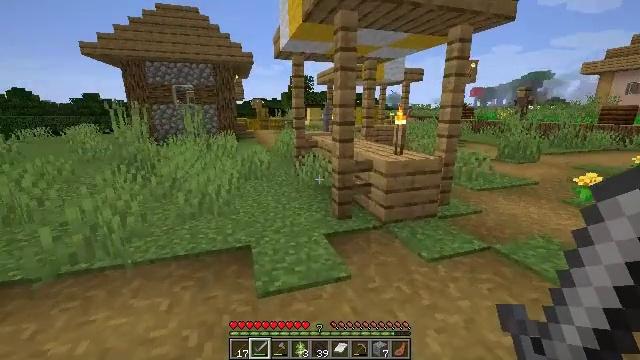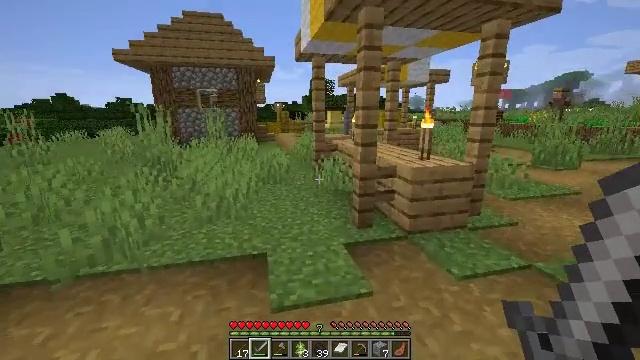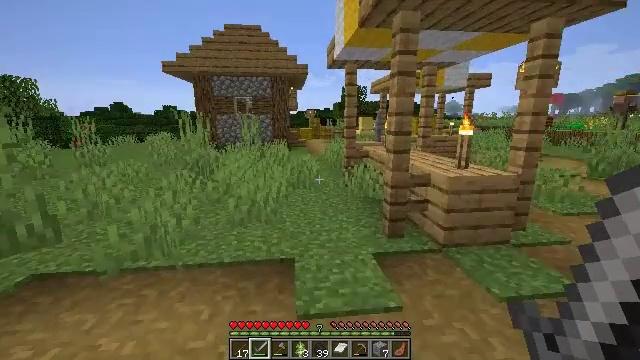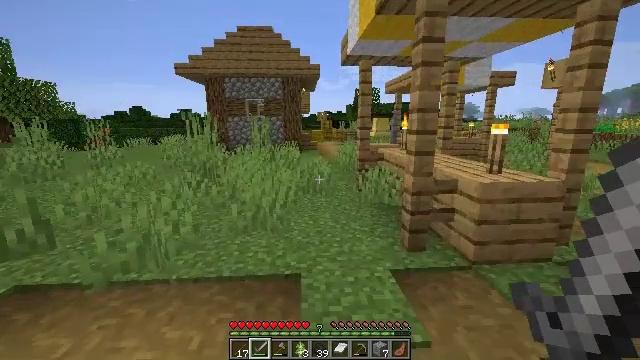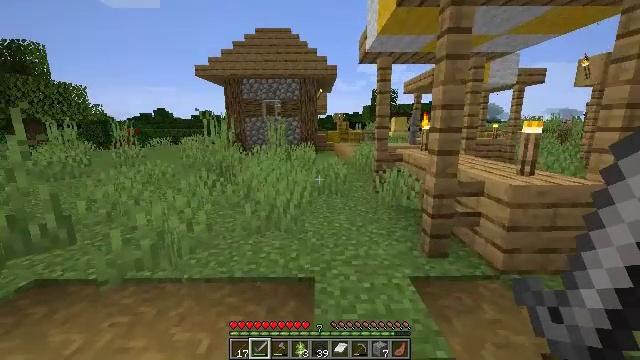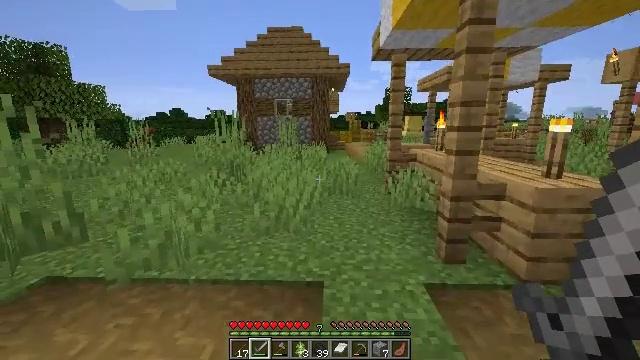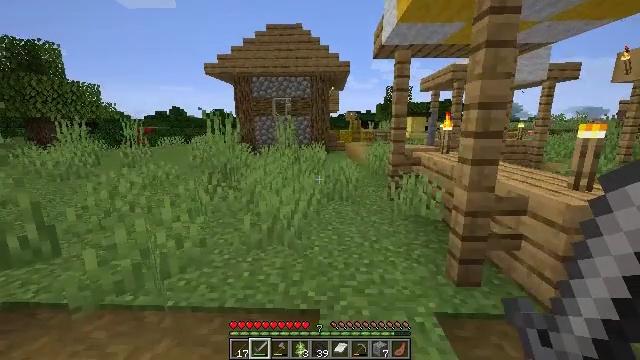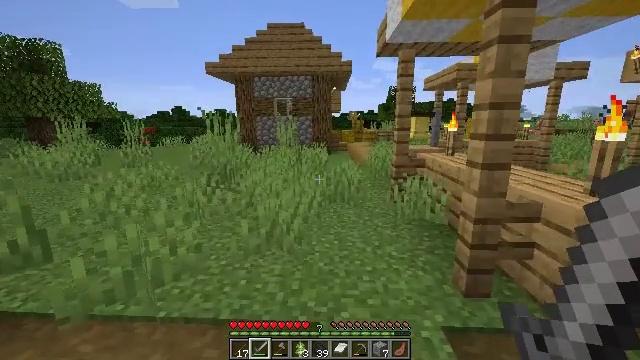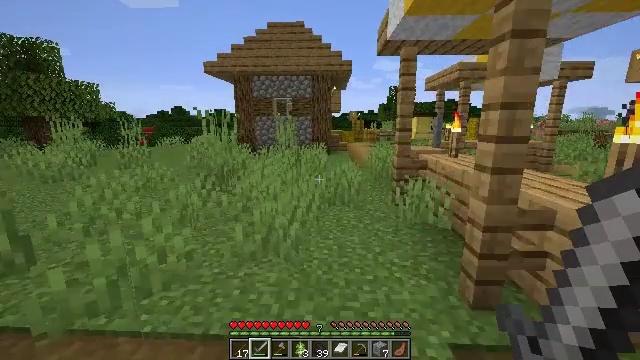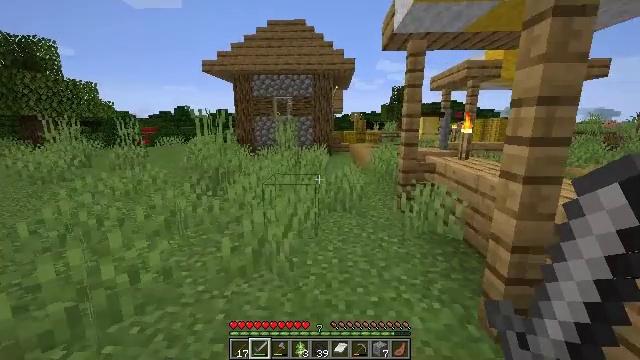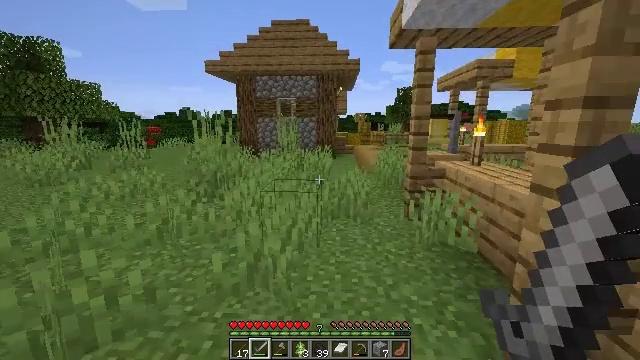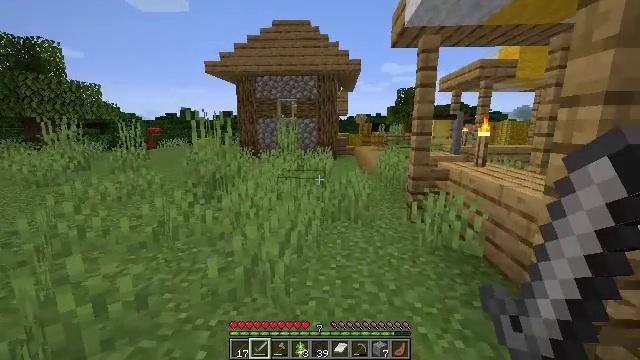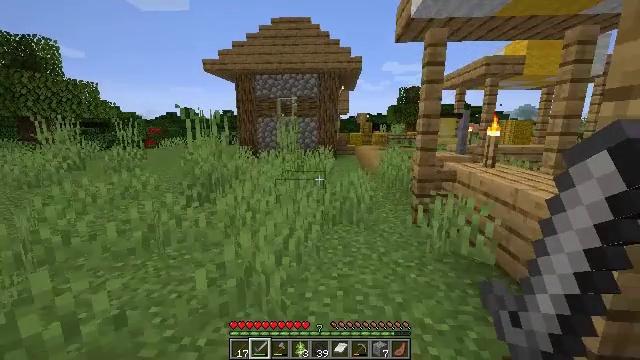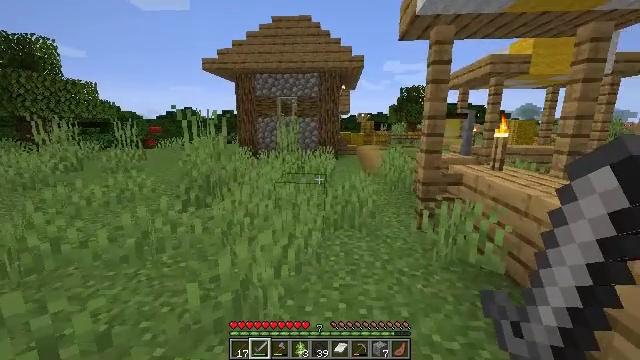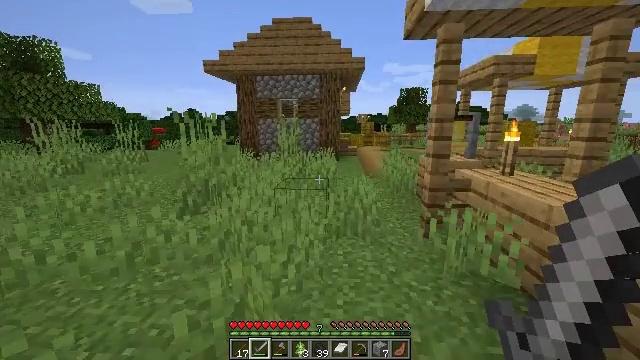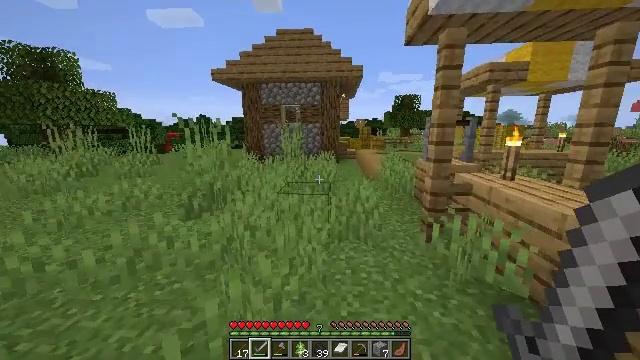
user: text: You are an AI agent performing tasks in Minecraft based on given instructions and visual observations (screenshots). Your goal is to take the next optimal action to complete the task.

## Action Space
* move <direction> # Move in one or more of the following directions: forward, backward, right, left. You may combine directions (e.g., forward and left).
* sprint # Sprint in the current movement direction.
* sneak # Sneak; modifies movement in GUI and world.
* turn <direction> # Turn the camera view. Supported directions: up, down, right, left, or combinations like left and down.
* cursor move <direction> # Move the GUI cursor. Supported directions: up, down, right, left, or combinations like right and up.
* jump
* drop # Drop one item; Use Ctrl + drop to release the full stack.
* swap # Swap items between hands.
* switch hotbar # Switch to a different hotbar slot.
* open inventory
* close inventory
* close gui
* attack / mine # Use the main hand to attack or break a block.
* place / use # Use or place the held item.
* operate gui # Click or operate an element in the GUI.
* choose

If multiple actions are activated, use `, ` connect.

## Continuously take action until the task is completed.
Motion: motion action
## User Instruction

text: Harvest tall grass for seeds.
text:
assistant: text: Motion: move forward, turn left
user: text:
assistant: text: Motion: move forward, turn left and up
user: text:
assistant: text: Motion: move forward, turn left
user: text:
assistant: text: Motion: move forward, turn left
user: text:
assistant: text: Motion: move forward, turn left
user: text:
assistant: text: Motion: move forward
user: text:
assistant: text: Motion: move forward
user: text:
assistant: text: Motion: move forward
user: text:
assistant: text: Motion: move forward
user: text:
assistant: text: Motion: move forward
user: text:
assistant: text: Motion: move forward
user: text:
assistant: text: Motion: move forward
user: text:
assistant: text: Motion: move forward, sprint
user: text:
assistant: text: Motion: move forward, sprint
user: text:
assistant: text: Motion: move forward, sprint
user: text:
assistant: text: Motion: move forward, sprint
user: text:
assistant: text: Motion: move forward, sprint
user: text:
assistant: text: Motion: move forward, sprint
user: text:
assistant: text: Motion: move forward, sprint
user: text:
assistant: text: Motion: move forward, sprint
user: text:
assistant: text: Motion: move forward, sprint
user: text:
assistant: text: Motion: move forward, sprint
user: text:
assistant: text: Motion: move forward, sprint
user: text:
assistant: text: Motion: move forward, sprint
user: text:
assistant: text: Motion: move forward, sprint
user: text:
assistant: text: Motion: move forward, sprint
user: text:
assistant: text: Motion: move forward, sprint
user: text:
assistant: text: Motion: move forward, sprint
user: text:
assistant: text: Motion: move forward, sprint, turn right
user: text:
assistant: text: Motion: move forward, sprint, turn right